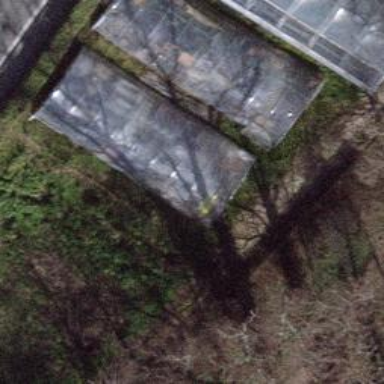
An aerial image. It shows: Greenhouse.